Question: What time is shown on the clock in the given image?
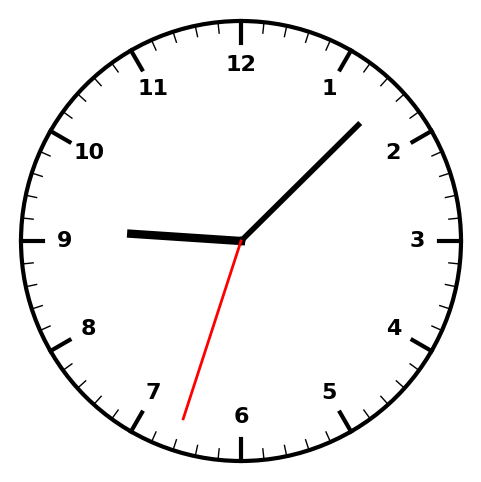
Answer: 09:07:33